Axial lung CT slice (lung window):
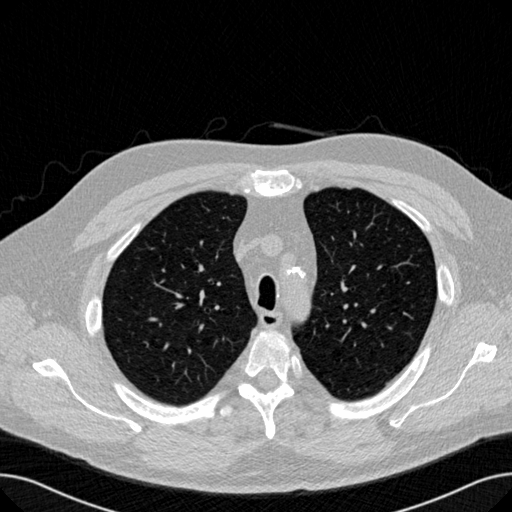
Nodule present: no